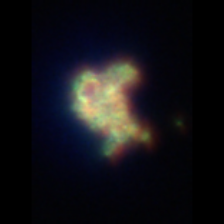
Taxon: Unknown_detritus
Group: Unknown